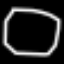
Label: octagon